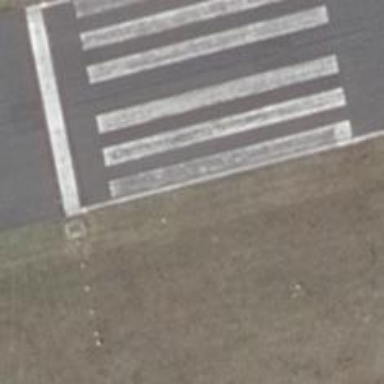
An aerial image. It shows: Runway edge aviation light.